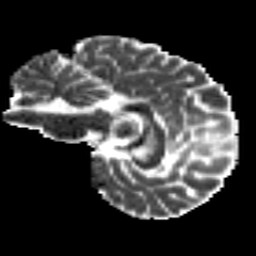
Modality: MD
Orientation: sagittal
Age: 21
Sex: female
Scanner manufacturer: siemens
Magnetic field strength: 3 T
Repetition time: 8.8 s
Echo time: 0.085 s